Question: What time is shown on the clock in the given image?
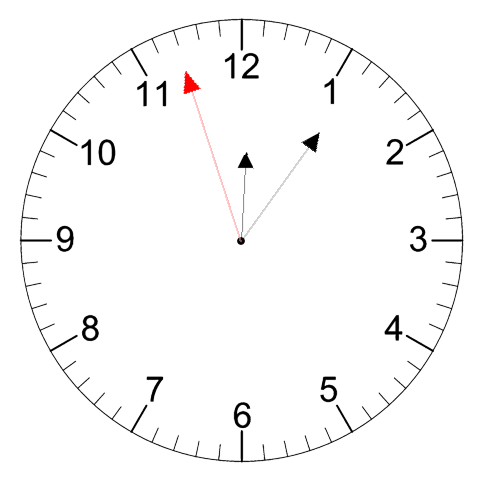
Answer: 12:05:57